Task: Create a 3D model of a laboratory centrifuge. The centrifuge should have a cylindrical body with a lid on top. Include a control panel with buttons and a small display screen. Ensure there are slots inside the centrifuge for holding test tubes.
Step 642:
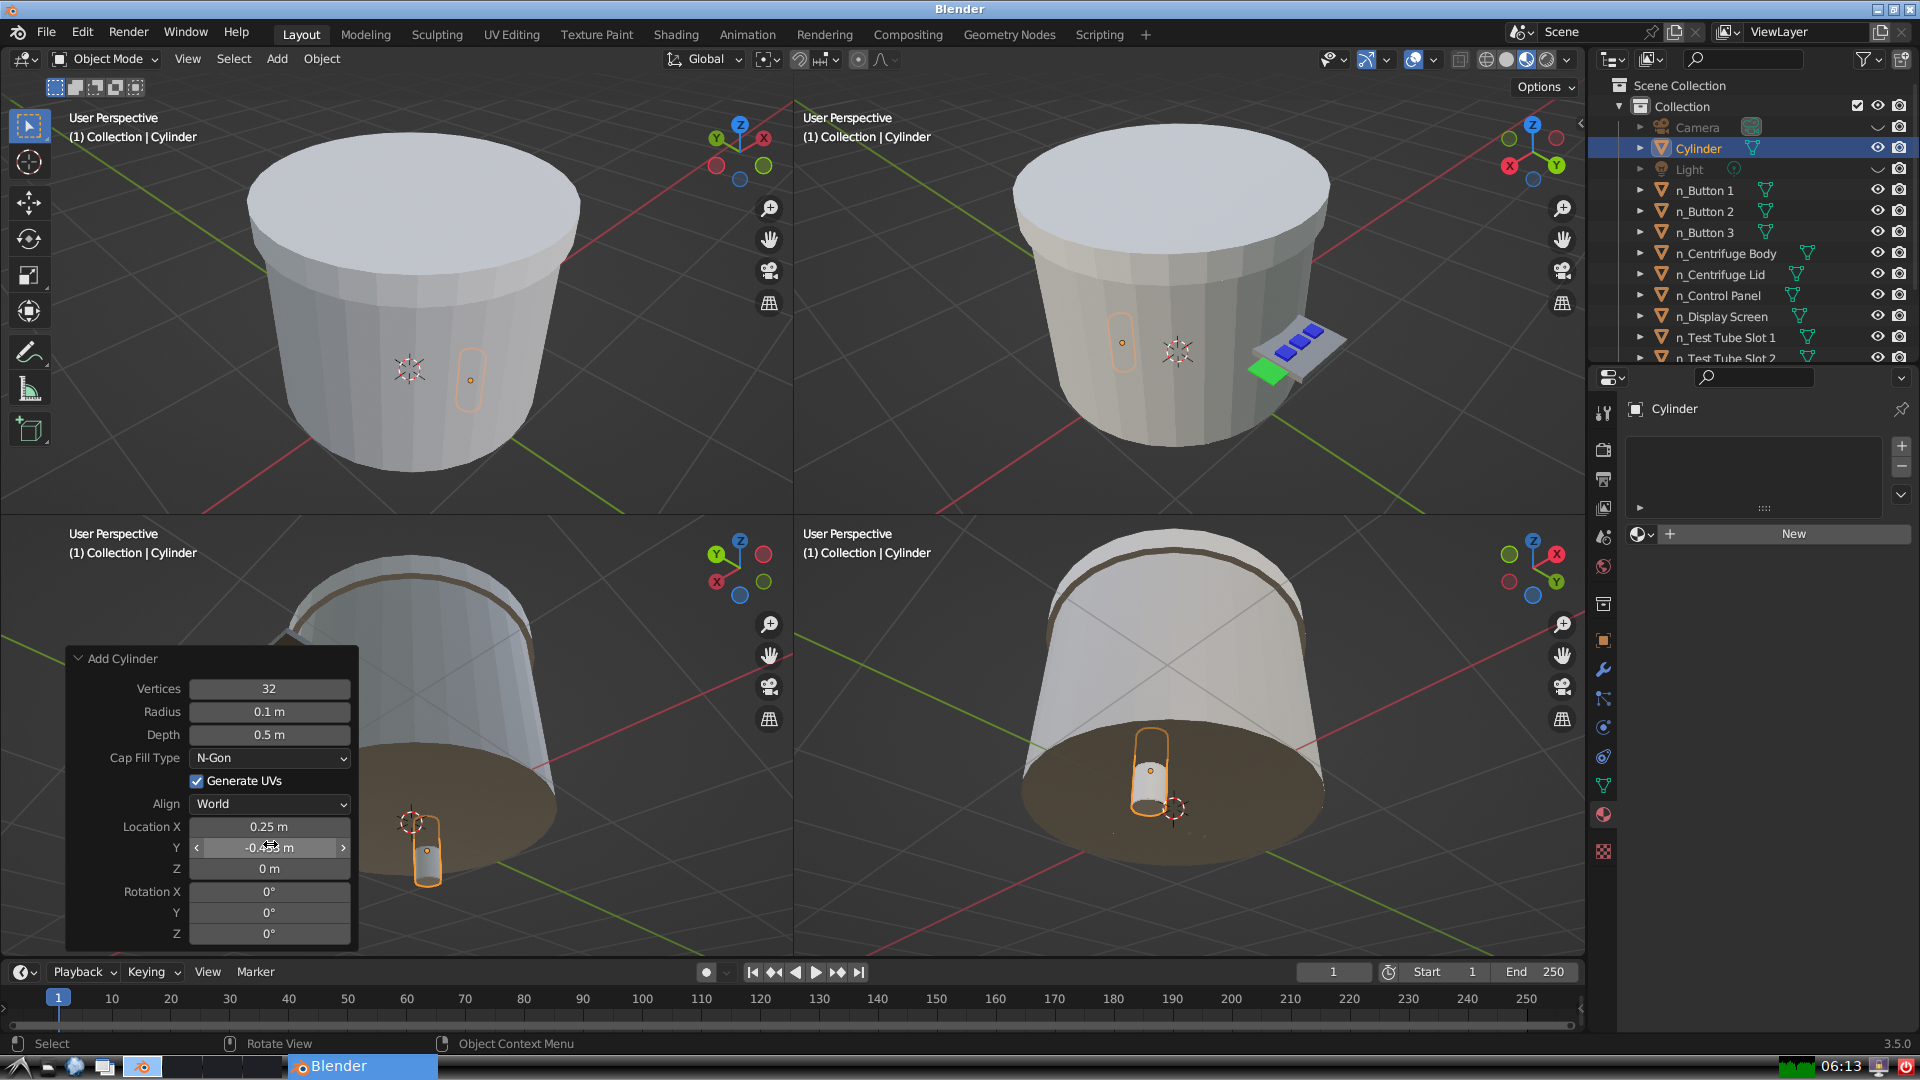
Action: {"mouse_move": [270, 868]}